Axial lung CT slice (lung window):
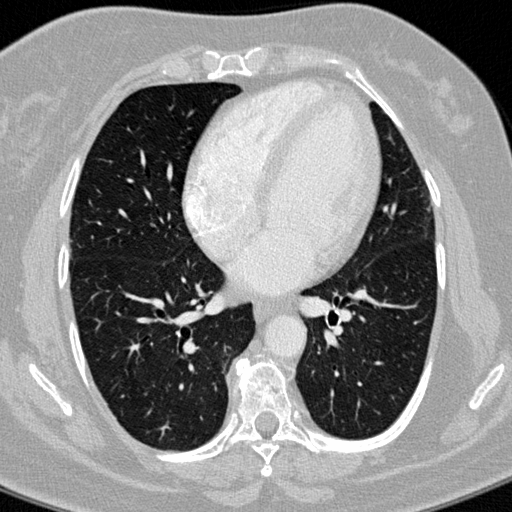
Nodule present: no